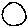
Label: circle